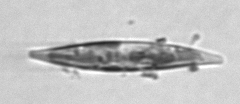
Label: Pleurosigma